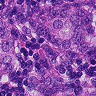
Metastatic tissue present: yes